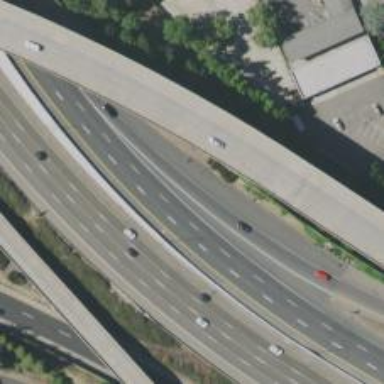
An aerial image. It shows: Motorway link.